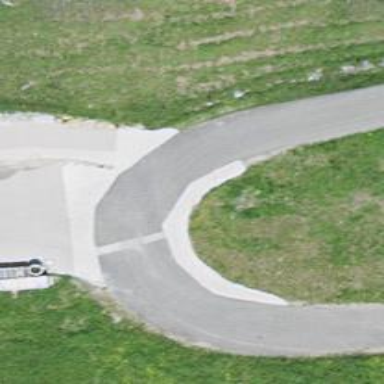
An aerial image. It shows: Asphalt track with grade1 tracktype.